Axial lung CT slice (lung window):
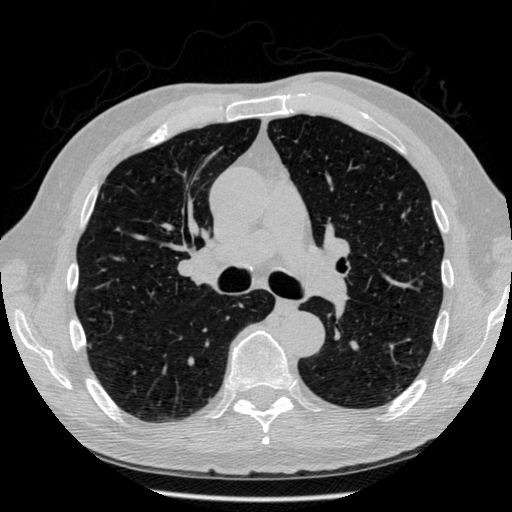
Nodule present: no